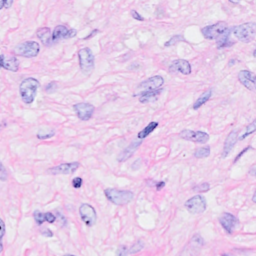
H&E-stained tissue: Breast